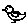
Label: bird